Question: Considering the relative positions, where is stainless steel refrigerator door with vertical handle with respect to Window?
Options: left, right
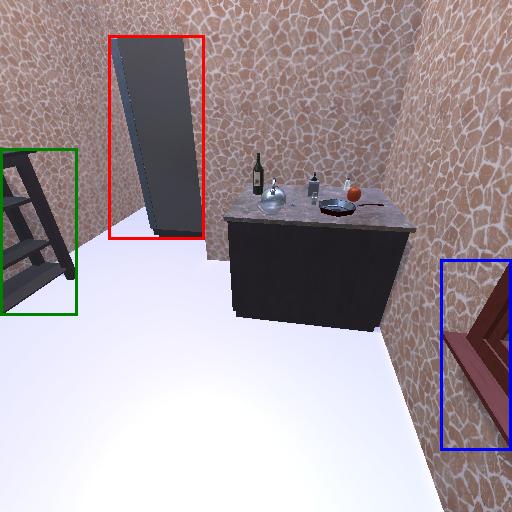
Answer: left